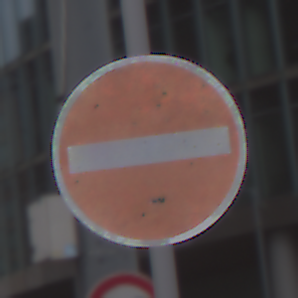
Verkehrszeichen: VerbotDerEinfahrt
Umgebung: Outdoor, Urban
Tageszeit: MorningAfternoon
Wetter: Overcast
Licht: Natural
Jahreszeit: NotSpecified
Kontrast: LowContrast